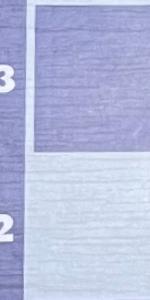
Label: Empty